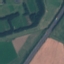
Land use / land cover class: Highway